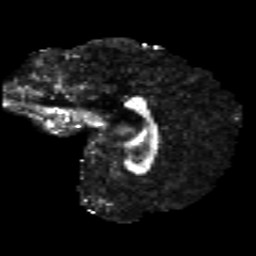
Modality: FA
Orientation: sagittal
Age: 29
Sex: male
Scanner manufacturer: siemens
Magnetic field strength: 3 T
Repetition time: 8.8 s
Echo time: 0.085 s